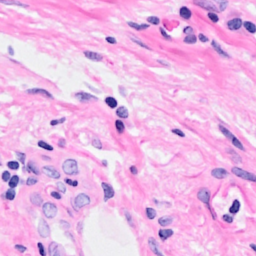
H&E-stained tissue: Breast